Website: lowes
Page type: review-order
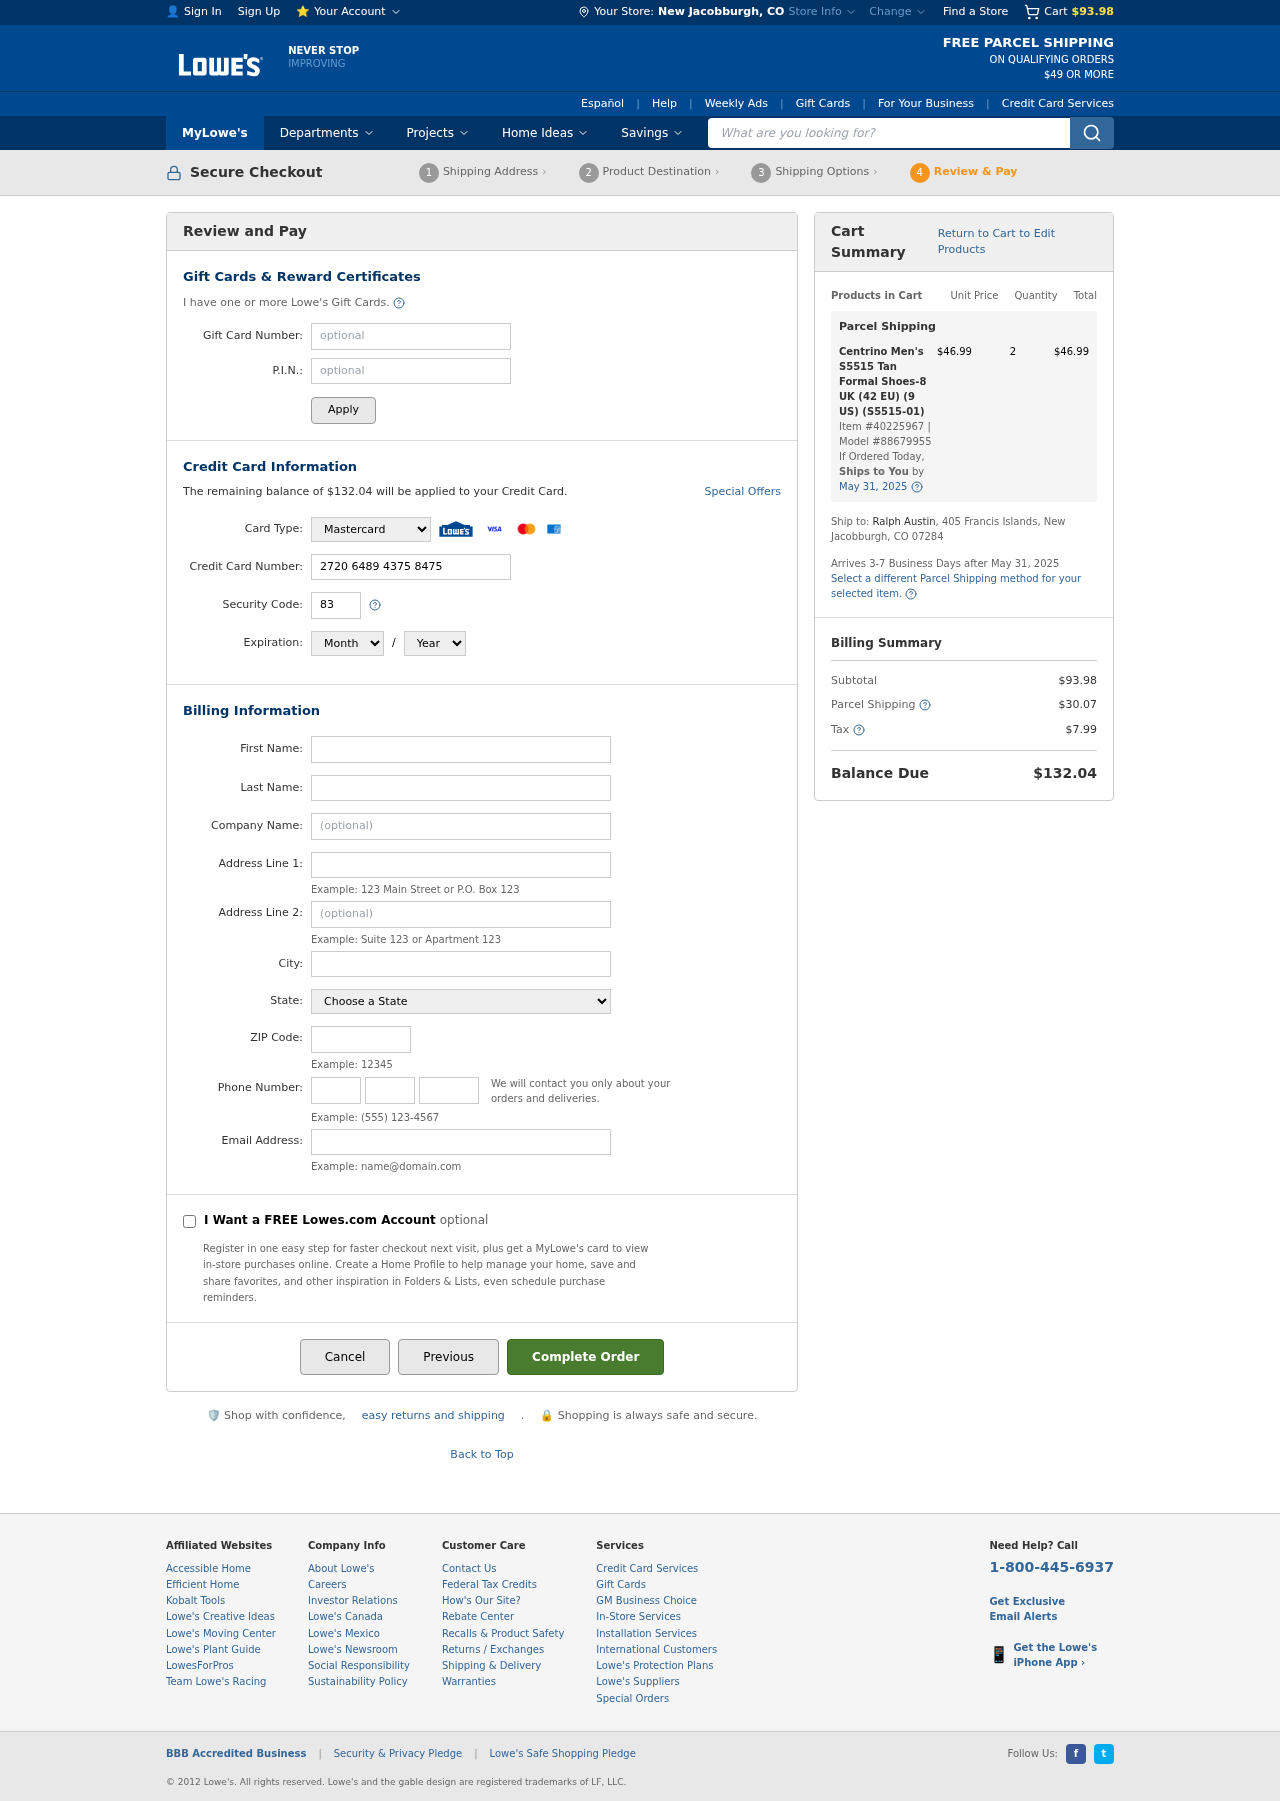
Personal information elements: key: PII_CARD_CVV
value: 837
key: PII_CARD_EXPIRY_MONTH
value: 10
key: PII_CARD_EXPIRY_YEAR
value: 27
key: PII_CARD_NUMBER
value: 2720 6489 4375 8475
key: PII_CARD_TYPE
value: Mastercard
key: PII_CITY
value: New Jacobburgh
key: PII_CITY_STATE
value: New Jacobburgh, CO
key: PII_EMAIL
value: raustin@hotmail.com
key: PII_FIRSTNAME
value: Ralph
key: PII_LASTNAME
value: Austin
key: PII_PHONE_AREA
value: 758
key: PII_PHONE_PREFIX
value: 880
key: PII_PHONE_SUFFIX
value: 9802
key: PII_POSTCODE
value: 07284
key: PII_STATE
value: Colorado
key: PII_STREET
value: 405 Francis Islands
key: PII_STREET2
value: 405 Francis Islands
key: PII_STREET2
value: Apt. 718
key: PII_FULLNAME2
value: Ralph Austin
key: PII_CITY_STATE_ZIP2
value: New Jacobburgh, CO 07284
Product elements: key: PRODUCT1_NAME
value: Centrino Men's S5515 Tan Formal Shoes-8 UK (42 EU) (9 US) (S5515-01)
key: PRODUCT1_PRICE
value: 46.99
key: PRODUCT1_QUANTITY
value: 2
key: PRODUCT1_ITEM_NUMBER
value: Item #40225967
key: PRODUCT1_MODEL_NUMBER
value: Model #88679955
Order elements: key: ORDER_SUBTOTAL
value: $93.98
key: ORDER_BALANCE_DUE
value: $132.04
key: ORDER_SHIPPING_DATE
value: May 31, 2025
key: ORDER_ITEM_TOTAL
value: $46.99
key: ORDER_SHIPPING_DATE2
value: May 31, 2025
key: ORDER_SHIPPING_COST
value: $30.07
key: ORDER_TAX
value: $7.99
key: ORDER_TOTAL
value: $132.04
Search elements: key: HEADER_SEARCH
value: What are you looking for?